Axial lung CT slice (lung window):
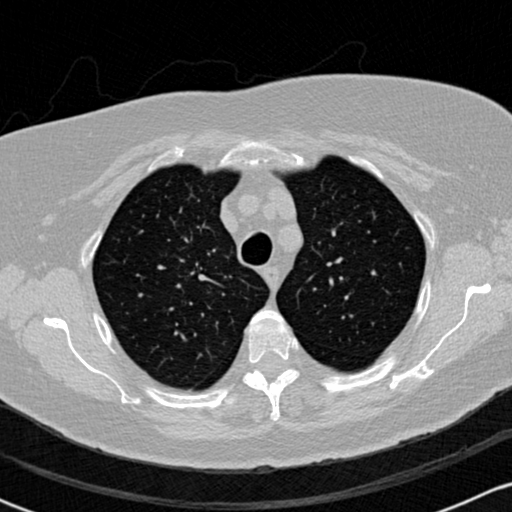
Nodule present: no